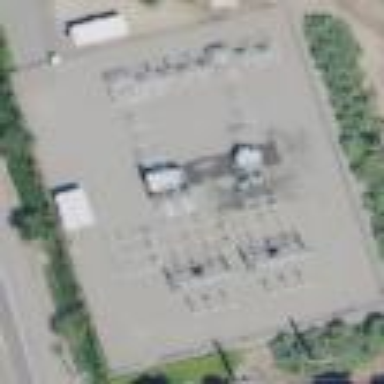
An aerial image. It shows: Power substation.